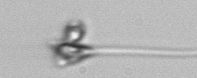
Label: Asterionellopsis_glacialis